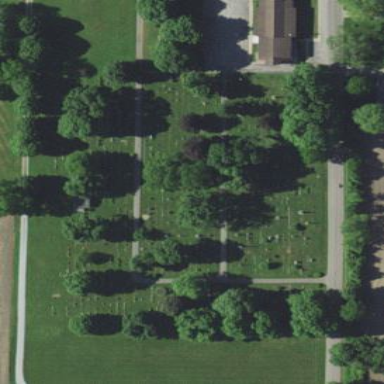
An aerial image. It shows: Cemetery.